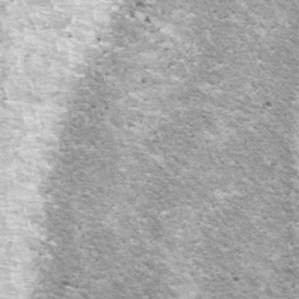
Label: frost